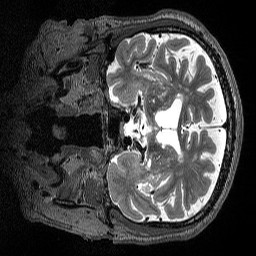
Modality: T2w
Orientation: coronal
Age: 72
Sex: male
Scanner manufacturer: siemens
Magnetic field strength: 3 T
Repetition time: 3.2 s
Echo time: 0.564 s